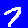
Digit: 7